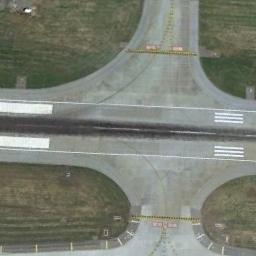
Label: runway